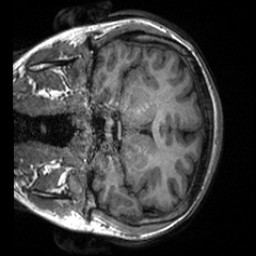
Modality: T1w
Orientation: coronal
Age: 20
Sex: female
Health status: healthy
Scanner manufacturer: siemens
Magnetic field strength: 3 T
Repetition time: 2 s
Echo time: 0.00232 s